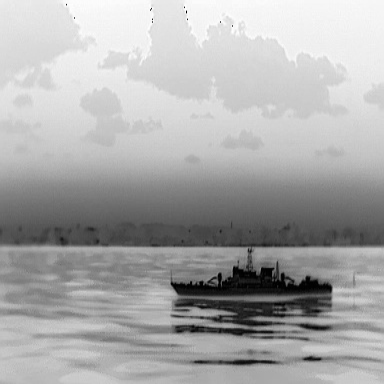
There is a warship in the infrared image.